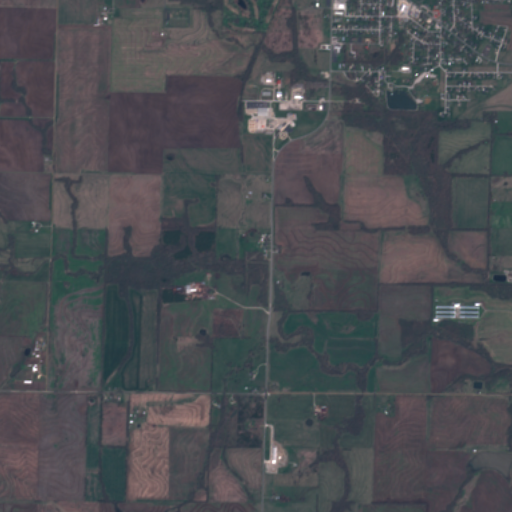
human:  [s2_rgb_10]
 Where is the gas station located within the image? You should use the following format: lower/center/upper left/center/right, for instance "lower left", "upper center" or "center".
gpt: The gas station is located in the upper right of the image.
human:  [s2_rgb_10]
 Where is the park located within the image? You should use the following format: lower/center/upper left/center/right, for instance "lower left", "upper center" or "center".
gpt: The park is located in the upper of the image.
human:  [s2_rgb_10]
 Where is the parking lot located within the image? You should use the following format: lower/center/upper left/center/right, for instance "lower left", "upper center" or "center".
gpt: The parking lot is located in the upper right of the image.
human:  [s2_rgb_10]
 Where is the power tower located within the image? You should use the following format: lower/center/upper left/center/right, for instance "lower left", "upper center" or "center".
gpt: There is no power tower in the image.